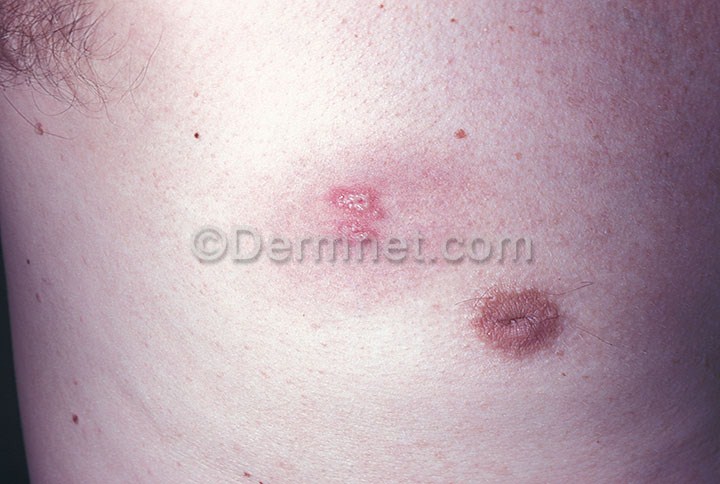
Disease: Warts Molluscum and other Viral Infections